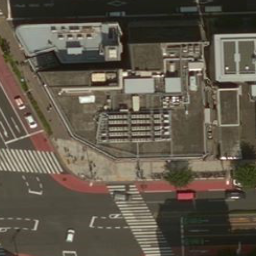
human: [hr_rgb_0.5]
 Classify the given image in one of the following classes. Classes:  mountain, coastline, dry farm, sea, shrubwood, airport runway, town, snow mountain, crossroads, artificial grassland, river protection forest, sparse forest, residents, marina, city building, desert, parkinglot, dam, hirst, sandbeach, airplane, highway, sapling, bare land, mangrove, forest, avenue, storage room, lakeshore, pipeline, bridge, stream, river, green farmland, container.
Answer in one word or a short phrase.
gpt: city building